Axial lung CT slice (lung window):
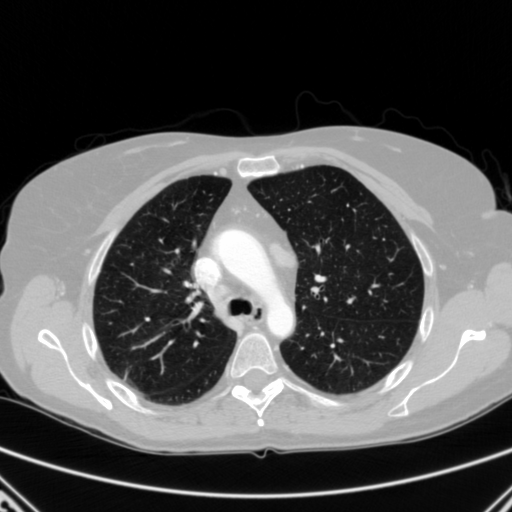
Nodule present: no